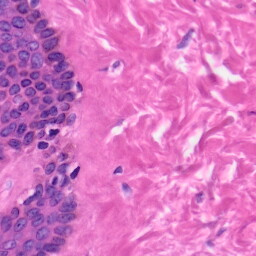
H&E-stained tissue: Skin